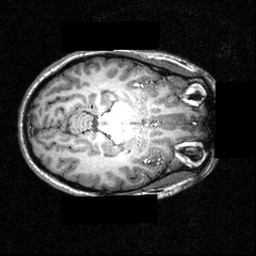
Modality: T1w
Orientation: axial
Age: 21
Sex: female
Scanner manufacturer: siemens
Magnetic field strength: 3.951 T
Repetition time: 1.5 s
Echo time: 0.00335 s